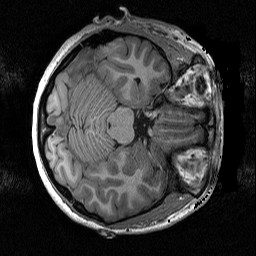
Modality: T1w
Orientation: axial